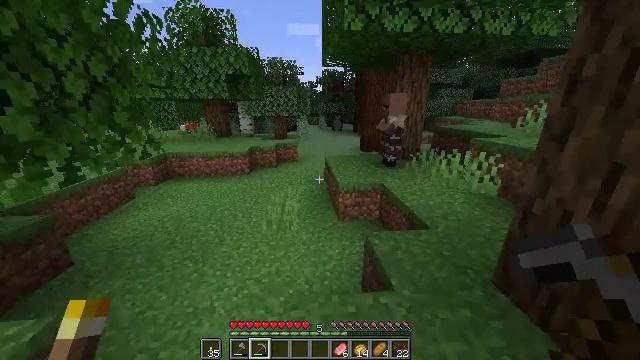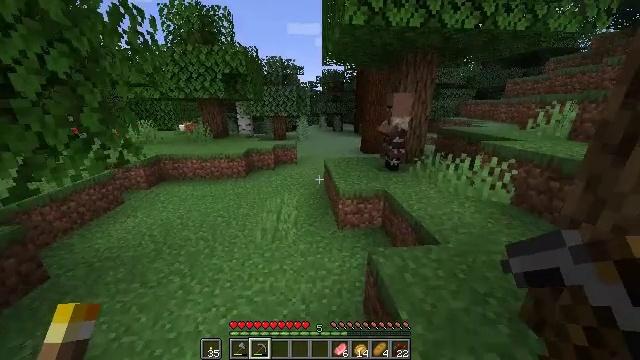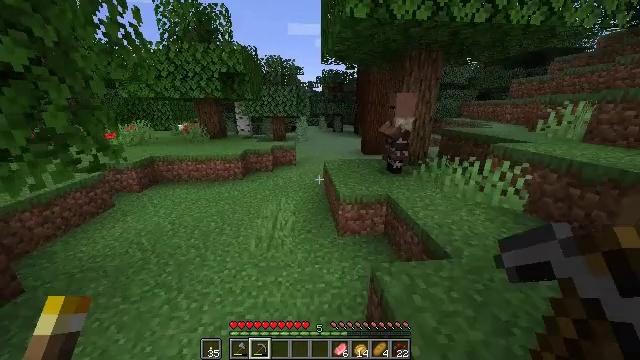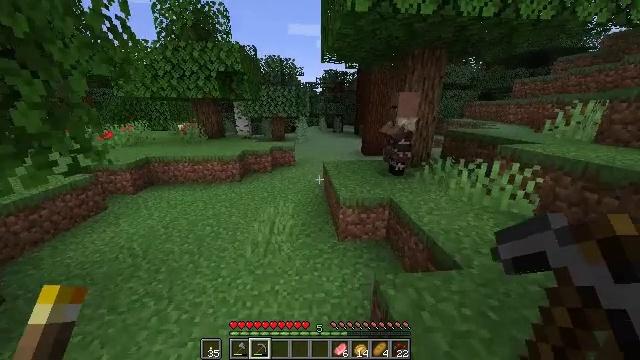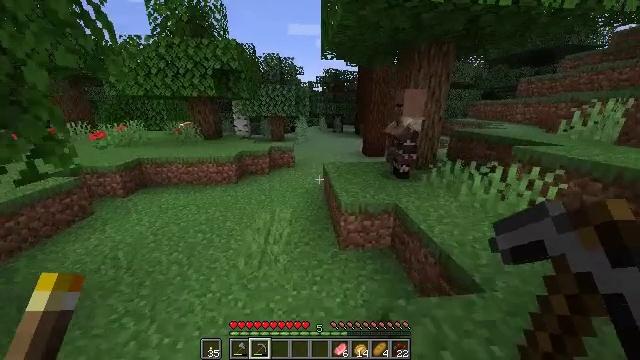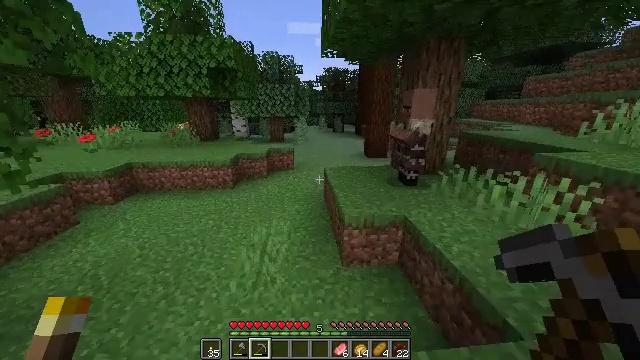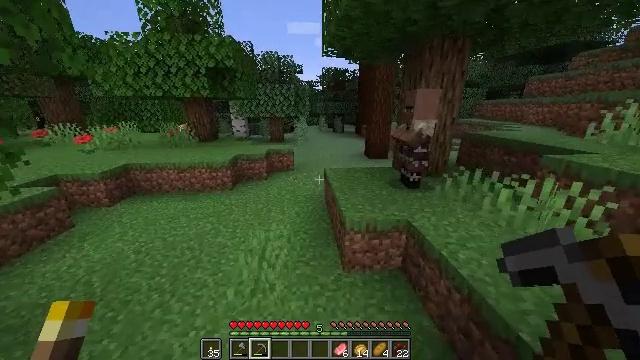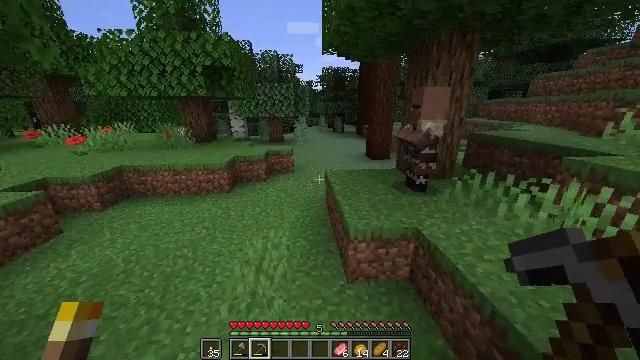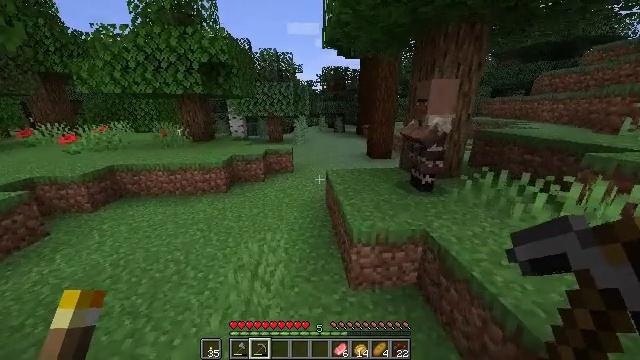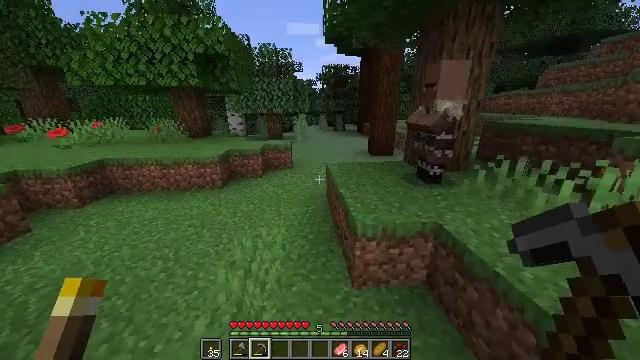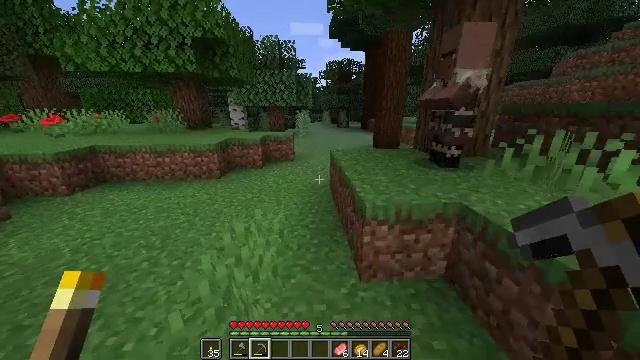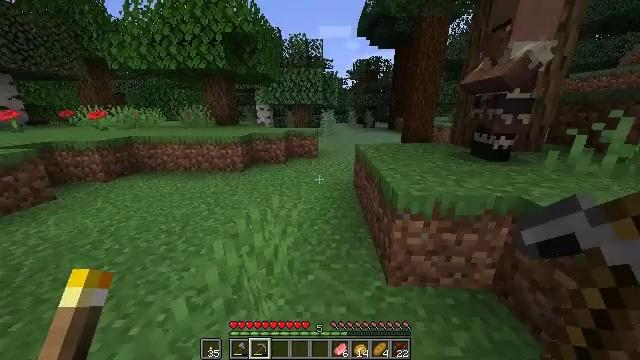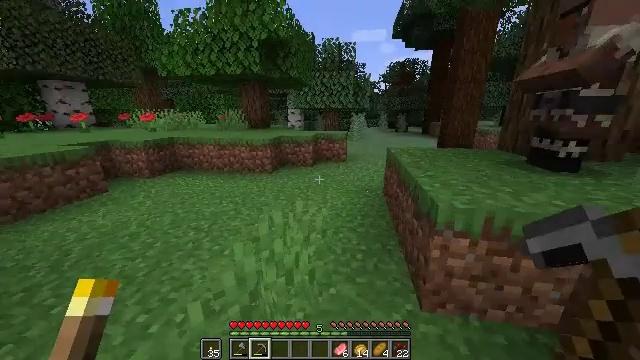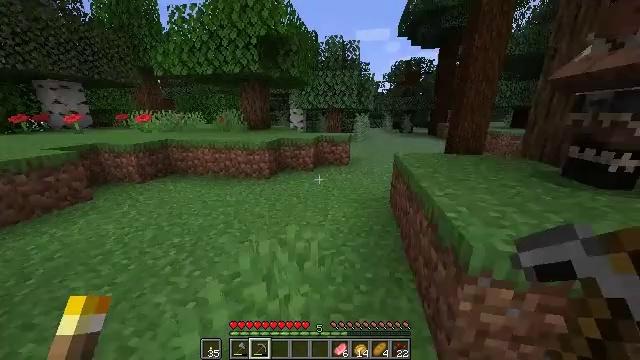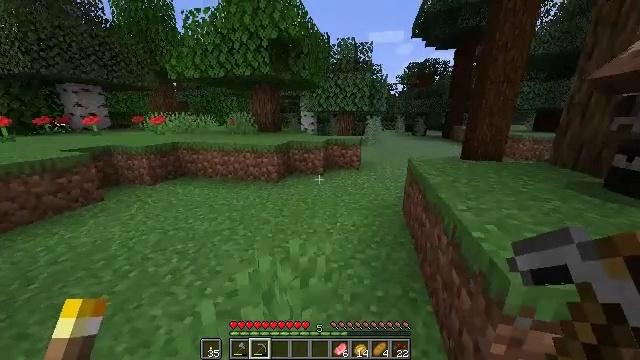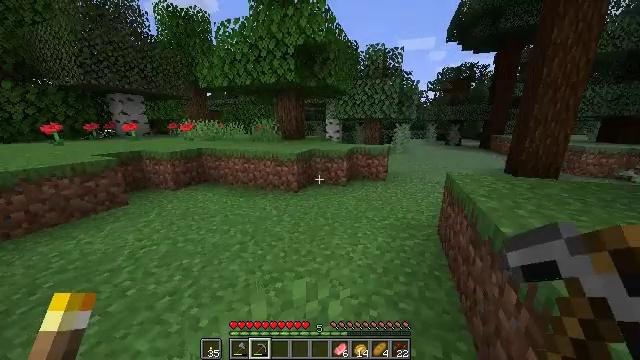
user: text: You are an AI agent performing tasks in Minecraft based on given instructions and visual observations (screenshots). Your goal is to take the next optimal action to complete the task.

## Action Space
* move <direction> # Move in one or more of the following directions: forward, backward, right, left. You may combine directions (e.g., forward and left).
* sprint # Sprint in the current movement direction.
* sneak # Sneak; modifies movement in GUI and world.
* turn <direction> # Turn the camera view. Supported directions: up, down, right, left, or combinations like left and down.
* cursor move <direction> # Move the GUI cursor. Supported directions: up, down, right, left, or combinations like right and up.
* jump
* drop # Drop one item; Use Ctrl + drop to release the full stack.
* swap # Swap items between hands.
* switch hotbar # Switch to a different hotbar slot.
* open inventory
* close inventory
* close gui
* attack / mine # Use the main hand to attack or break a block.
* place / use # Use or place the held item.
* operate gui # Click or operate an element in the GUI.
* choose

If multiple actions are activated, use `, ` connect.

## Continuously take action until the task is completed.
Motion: motion action
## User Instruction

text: Mine spruce leaves from the tree.
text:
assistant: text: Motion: move forward, sprint
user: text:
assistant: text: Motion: move forward, sprint
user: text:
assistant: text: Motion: move forward, sprint
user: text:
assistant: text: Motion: move forward, sprint
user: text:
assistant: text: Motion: move forward, sprint
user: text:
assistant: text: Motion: move forward, sprint
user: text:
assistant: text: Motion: move forward, sprint
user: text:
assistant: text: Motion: move forward, sprint
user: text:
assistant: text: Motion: move forward, sprint
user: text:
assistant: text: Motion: move forward, sprint
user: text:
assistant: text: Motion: move forward, sprint, turn left
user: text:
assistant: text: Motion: move forward, sprint, turn left and up
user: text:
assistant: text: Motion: move forward, sprint
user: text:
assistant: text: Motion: move forward, sprint, turn left
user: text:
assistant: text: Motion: move forward, sprint, turn left and up
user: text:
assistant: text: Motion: move forward, sprint, turn left and up
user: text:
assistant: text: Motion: move forward, sprint, turn left
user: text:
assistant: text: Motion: move forward, sprint, turn left
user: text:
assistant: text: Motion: move forward, sprint
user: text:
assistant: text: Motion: move forward, sprint
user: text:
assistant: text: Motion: move forward, sprint
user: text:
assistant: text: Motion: move forward, sprint
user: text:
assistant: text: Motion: move forward, sprint
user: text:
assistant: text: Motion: move forward, sprint, turn left
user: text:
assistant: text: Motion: move forward, sprint, turn left
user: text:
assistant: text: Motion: move forward, sprint, turn left
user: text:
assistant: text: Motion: move forward, sprint
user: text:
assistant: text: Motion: move forward, sprint, turn left
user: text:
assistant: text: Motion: move forward, sprint
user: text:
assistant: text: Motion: move forward, sprint